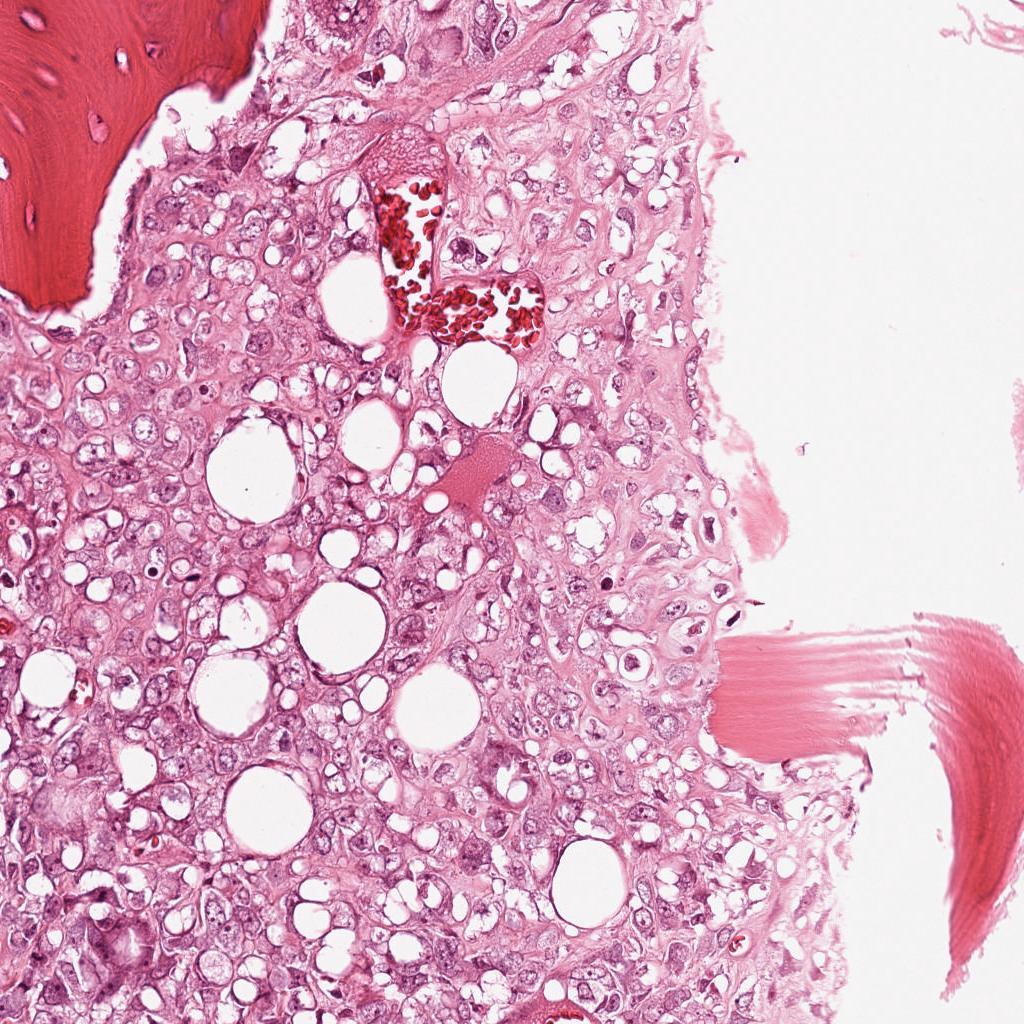
Label: Viable